Question: I've been trying to practice with the <URL> Dojo in Haskell after having done it in F#. I'm getting results, but for some reason my Haskell code is slow, and I cannot seem to find what's wrong.
Here is my code (the '.csv' files can be found on the Dojo's GitHub):
'''
import Data.Char
import Data.List
import Data.List.Split
import Data.Ord
import System.IO
type Pixels = [Int]
data Digit = Digit { label :: Int, pixels :: Pixels }
distance :: Pixels -> Pixels -> Float
distance d1 d2 = sqrt . sum $ map pointDistance $ zip d1 d2
where pointDistance (a, b) = fromIntegral $ (a - b) * (a - b)
parseDigit :: String -> Digit
parseDigit s = Digit label pixels
where (label:pixels) = map read $ splitOn "," s
identify :: Digit -> [Digit] -> (Digit, Float)
identify digit training = minimumBy (comparing snd) distances
where distances = map fn training
fn ref = (ref, distance (pixels digit) (pixels ref))
readDigits :: String -> IO [Digit]
readDigits filename = do
fileContent <- readFile filename
return $ map parseDigit $ tail $ lines fileContent
main :: IO ()
main = do
trainingSample <- readDigits "trainingsample.csv"
validationSample <- readDigits "validationsample.csv"
let result = [(d, identify d trainingSample) | d <- validationSample]
fmt (d, (ref, dist)) = putStrLn $ "Found..."
mapM_ fmt result
'''
---
Thank you for your many ideas! I have switched my usage of 'String' to 'Data.Text' and my usage of 'List' to 'Data.Vector' as suggested, unfortunately the result is still far from satisfactory.
My updated code is <URL>.
To give you a better understanding of my interrogation, here's the output of my Haskell (left) and F# (right) implementation. I'm a total newbie of both languages, so I sincerely believe that there has to be a major mistake in my Haskell version to be slower.

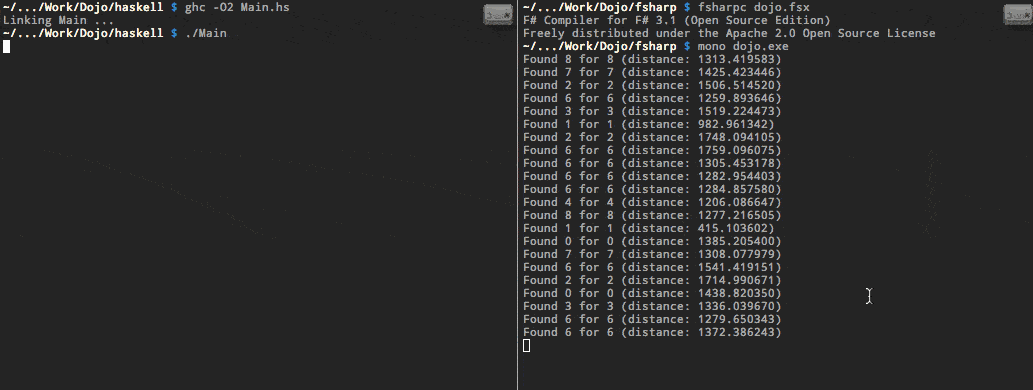
Answer: If you're patient, you'll notice that the second result is calculated much faster than the first. That's because your implementation takes some time to read in the csv files.
You may be tempted to stick a print statement to see when it's done loading like so:
'''
main = do
trainingSample <- readDigits "trainingsample.csv"
validationSample <- readDigits "validationsample.csv"
putStrLn "done loading data"
'''
But due to lazyIO, this won't do what you think it does. 'trainingSample' and 'validationSample' are not yet fully evaluated. So your print statement will print almost immediately, and the first result will still take forever.
You can force 'readDigits' to fully evaluate their return values, though, which will give you a better idea of how much time is spent there. You could either switch to using non-lazy IO, or just print something derived from the data:
'''
readDigits :: String -> IO [Digit]
readDigits filename = do
fileContent <- readFile filename
putStr' $ filename ++ ": "
rows <- forM (tail $ lines fileContent) $ \line -> do
let xs = parseDigit line
putStr' $ case compare (sum $ pixels xs) 0 of
LT -> "-"
EQ -> "0"
GT -> "+"
return xs
putStrLn ""
return rows
where putStr' s = putStr s >> hFlush stdout
'''
On my machine, this let me see that it took about 27 seconds to fully read the digits from 'trainingsample.csv'.
This is printf-style profiling, which isn't great (much better to use a real profiler, or use criterion to benchmark various parts of your code), but good enough for these purposes.
That's clearly a major part of the slowdown, so it's worth trying to switch to strict io. Using <URL>, which is strict, cut it down to ~18 seconds.
---
UPDATE
Here's how to speed up your updated code:
1. Use unboxed vectors for Pixels (small win): import qualified Data.Vector.Unboxed as U
-- ...
type Pixels = U.Vector Int
-- ...
distance :: Pixels -> Pixels -> Float
distance d1 d2 = sqrt . U.sum $ U.zipWith pointDistance d1 d2
where pointDistance a b = fromIntegral $ (a - b) * (a - b)
parseDigit :: T.Text -> Digit
parseDigit s = Digit label (U.fromList pixels)
where (label:pixels) = map toDigit $ T.splitOn (T.pack ",") s
toDigit s = either (\_ -> 0) fst (T.Read.decimal s)
2. Force the distance evaluation early by using seq (big win): identify :: Digit -> V.Vector Digit -> (Digit, Float)
identify digit training = V.minimumBy (comparing snd) distances
where distances = V.map fn training
fn ref = let d = distance (pixels digit) (pixels ref) in d 'seq' (ref, d)
On my machine, the whole program now runs in ~5s:
'''
% ghc --make -O2 Main.hs
[1 of 1] Compiling Main ( Main.hs, Main.o )
Linking Main ...
% time ./Main
./Main 5.00s user 0.11s system 99% cpu 5.115 total
'''
The thunks were killing you.